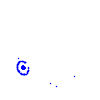
Particle: electron